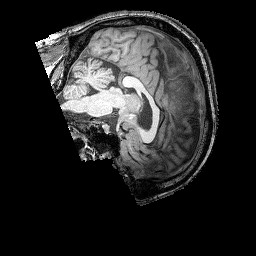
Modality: T1w
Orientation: sagittal
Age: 40
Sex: male
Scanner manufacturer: siemens
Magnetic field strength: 3 T
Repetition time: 2.25 s
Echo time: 0.00415 s